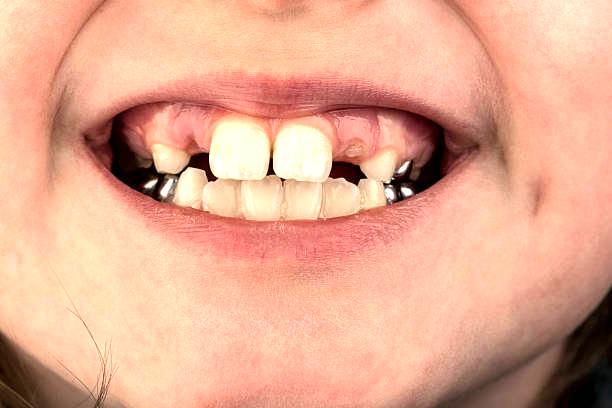
Condition: hypodontia